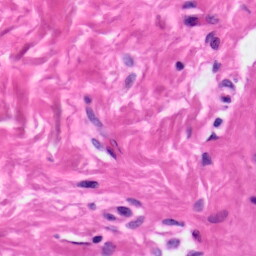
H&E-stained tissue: Skin